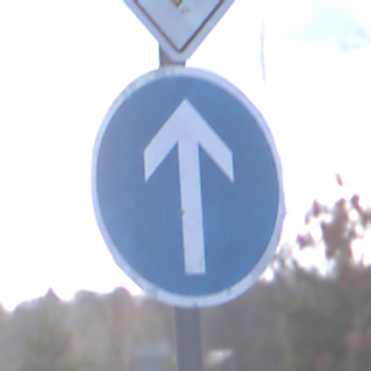
Verkehrszeichen: VorgeschriebeneFahrtrichtungGeradeaus
Zusatzzeichen oben: Vorfahrtsstrasse
Umgebung: Outdoor, Nature
Tageszeit: MorningAfternoon
Wetter: PartlyCloudy
Licht: Natural
Jahreszeit: NotSpecified
Kontrast: HighContrast